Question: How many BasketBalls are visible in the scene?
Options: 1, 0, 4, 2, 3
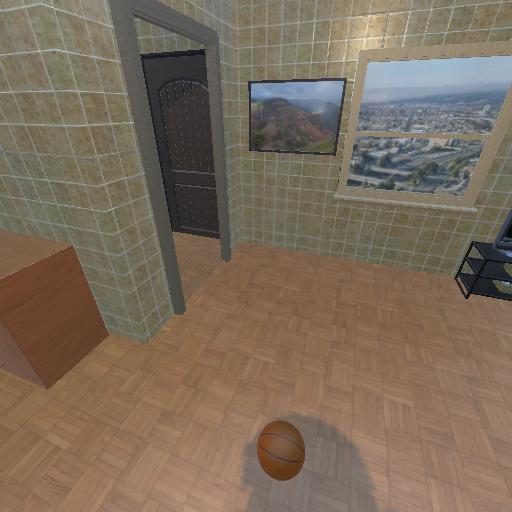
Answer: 1